Question: I have data that looks like this:
'''
Name h1 h2 h3 h4 h5
1 1420468_at_Asb17 0.000 2.328 0.000 0.000 0.000
2 1430261_at_1700024J04Rik 1.236 2.050 0.000 0.000 0.000
3 1431788_at_Fabp12 0.000 2.150 0.000 0.000 0.587
4 1433187_at_B230112I24Rik 0.000 2.240 1.343 0.000 1.383
5 1434430_s_at_Adora2b 0.000 2.006 1.459 0.000 1.272
6 1435217_at_Gm7969 0.727 2.350 1.494 0.976 0.000
7 1436717_x_at_Hbb-y 0.000 2.712 0.000 0.000 0.000
8 1440859_at_Akap6 0.000 2.053 0.000 0.000 1.840
9 1442625_at_--- 0.000 2.064 1.173 0.000 1.035
10 1443715_at_Rbm24 0.969 2.219 0.000 0.000 0.000
11 1445520_at_--- 0.000 2.497 0.000 0.000 0.000
12 1446035_at_Gm7173 0.000 3.869 0.000 0.000 0.000
13 1446597_at_6820445E23Rik 1.000 2.000 0.000 0.000 0.000
14 1448925_at_Twist2 0.000 2.089 0.938 0.000 0.000
15 1449711_at_Atp6v1e1 0.605 2.363 2.350 1.094 0.976
16 1455931_at_Chrna3 0.000 2.354 0.000 0.000 0.000
17 1457647_x_at_1600023N17Rik 0.000 2.734 0.000 0.000 1.812
18 1458975_at_--- 0.000 2.079 0.000 0.000 0.000
19 1459862_at_--- 0.727 2.606 0.000 0.000 1.151
'''
Note in this data (and the actual one) there is no negative values and the positive values
can be as large as 100 or so.
What I want to do is to plot heat map with my own assigned color scale and scheme:
1. When the value is 0 set it into white.
2. When the value is == 1 set it into black.
3. When the value is > 1 set it into shade of reds.
4. When the value is < 1 and > 0 set it into shade of greens.
also without using any data scaling or built-in z-score transformation.
How can I achieve that?
My current code is this:
'''
library(gplots)
# Read data
dat <- read.table("http://dpaste.com/<PHONE>/plain/",sep=" ",header=T);
rownames(dat) <- dat$Name
dat <- dat[,!names(dat) %in% c("Name")]
# Clustering and distance measure functions
hclustfunc <- function(x) hclust(x, method="complete")
distfunc <- function(x) dist(x,method="maximum")
# Define colours
hmcols <- rev(redgreen(2750));
# Plot
pdf("~/Desktop/tmp.pdf",height=10)
heatmap.2(as.matrix(dat),Colv=FALSE,dendrogram="row",scale="row",col=hmcols,trace="none", margin=c(5,10), hclust=hclustfunc,distfun=distfunc,lwid=c(1.5,2.0),keysize=1);
dev.off()
'''
Which produces the following plot, where it uses the default z-score row scaling.

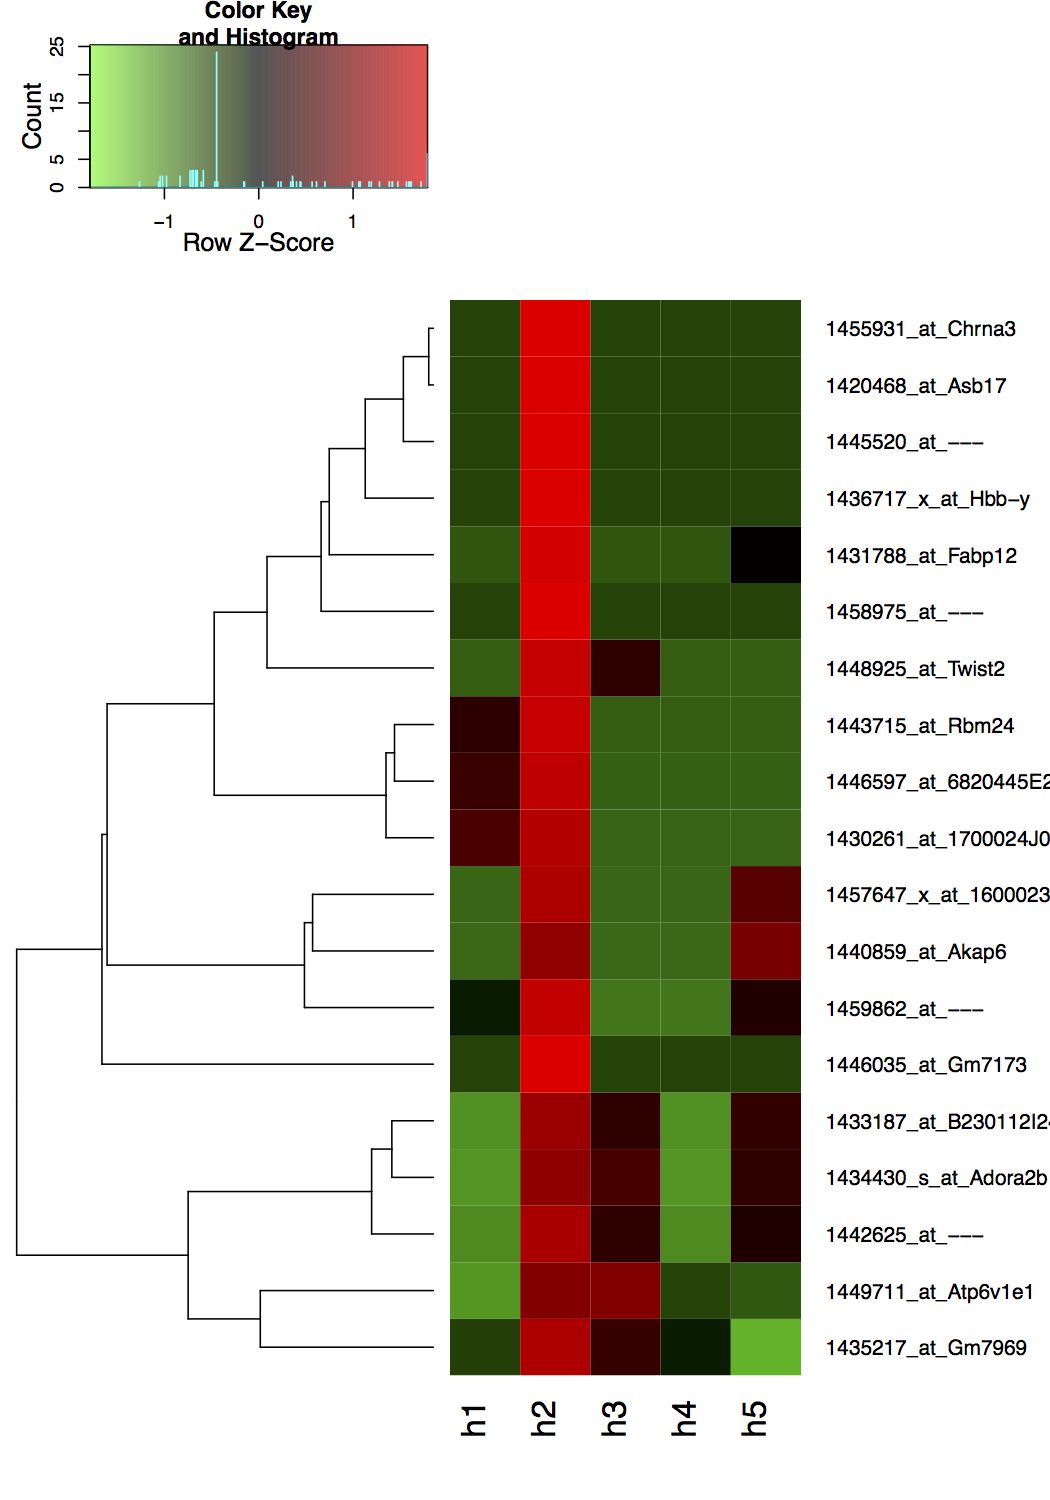
Answer: The key here is understanding that 'heatmap.2' uses the 'col' argument in combination with the 'breaks' argument.
Take a look at the code and figure below to see what I mean.
'''
library(gplots)
set.seed(100)
dat = matrix( rexp(25,1/2), ncol=5 )
breaks = 0:5
col = c("green","blue","red","yellow","brown")
heatmap.2( dat, breaks=breaks, col=col )
'''

As you can see, there must be 'n-1' colors for 'n' breaks. For your particular question, the problem is to map the correct colors to the breaks. I'm using the 'scale="none"' option as @josilber pointed out.
'''
breaks = seq(0,max(dat),length.out=1000)
gradient1 = colorpanel( sum( breaks[-1]<=1 ), "white", "green", "black" )
gradient2 = colorpanel( sum( breaks[-1]>1 ), "black", "red" )
hm.colors = c(gradient1,gradient2)
heatmap.2(as.matrix(dat),scale="none",breaks=breaks,col=hm.colors,
Colv=FALSE,dendrogram="row",trace="none",
margin=c(5,10), hclust=hclustfunc,distfun=distfunc,lwid=c(1.5,2.0))
'''

Another alternative would be to have two gradients: green->black and black->red. Then, you could manually set the zero values to white by making them 'NA' and setting 'na.color="white"'.
'''
breaks = seq(0,max(dat),length.out=1000)
gradient1 = colorpanel( sum( breaks[-1]<=1 ), "green", "black" )
gradient2 = colorpanel( sum( breaks[-1]>1 ), "black", "red" )
hm.colors = c(gradient1,gradient2)
dat[dat==0] = NA
heatmap.2(as.matrix(dat),scale="none",breaks=breaks,col=hm.colors,na.color="white",
Colv=FALSE,dendrogram="row",trace="none",
margin=c(5,10), hclust=hclustfunc,distfun=distfunc,lwid=c(1.5,2.0))
'''
And finally, you could just manually edit the gradient for the zero values.
'''
breaks = seq(0,max(dat),length.out=1000)
gradient1 = colorpanel( sum( breaks[-1]<=1 ), "green", "black" )
gradient2 = colorpanel( sum( breaks[-1]>1 ), "black", "red" )
hm.colors = c(gradient1,gradient2)
hm.colors[1] = col2hex("white")
heatmap.2(as.matrix(dat),scale="none",breaks=breaks,col=hm.colors,na.color="white",
Colv=FALSE,dendrogram="row",trace="none",
margin=c(5,10), hclust=hclustfunc,distfun=distfunc,lwid=c(1.5,2.0))
'''

On another note, it appears that you might be looking at fold changes or some type of ratio. It is fairly common to plot the log fold changes when making a heat map. I "greyed" out the zero values.
'''
dat[dat==0] = NA
heatmap.2( as.matrix(log2(dat)), col=greenred(100),
scale="none", na.color="grey",symbreaks=TRUE,
Colv=FALSE,dendrogram="row",trace="none",
margin=c(5,10), hclust=hclustfunc,distfun=distfunc,lwid=c(1.5,2.0))
'''

This code 'hmcols <- c(colfunc1(200), colfunc2(200*(max(dat) - 1)))' makes
a character vector of length 774 (seen by 'length(hmcols)'). Thus, this means that there should be 775 breaks defined. The 'heatmap.2' function by default makes 'n+1' breaks where 'n' is the length of the vector used in the 'col' argument. So the of breaks and colors is worked out, but how does 'hmcols <- c(colfunc1(200), colfunc2(200*(max(dat) - 1)))' map the colors to the breaks correctly? The trick is in clever way that the 'hmcols' vector was created. The number of colors in the first gradient is 200. Since 'breaks' was not explicitly defined, we know that the breaks will be evenly spaced. Since the first gradient goes from 0 to 1 and there are 200 breaks, the width of each break should be 0.005 (or 1/200). Since the second gradient goes from 1 to 3.869 ('max(dat)'), there should be 2.869/0.005=573.8 breaks (574 breaks when rounding up). Note that the '200*(max(dat) - 1))' does this calculation; it outputs 573.8. Thus, there are then 200+574 colors mapped to the correct breaks and everything works!